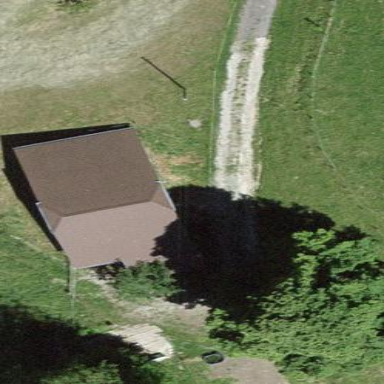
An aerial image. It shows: Barn.